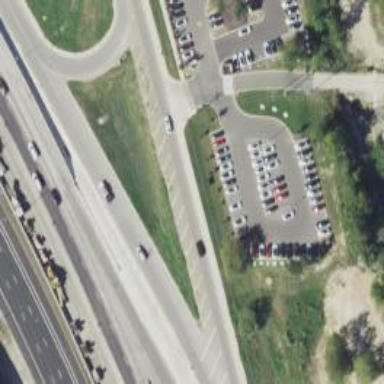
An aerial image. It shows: Asphalt road with secondary link designation.